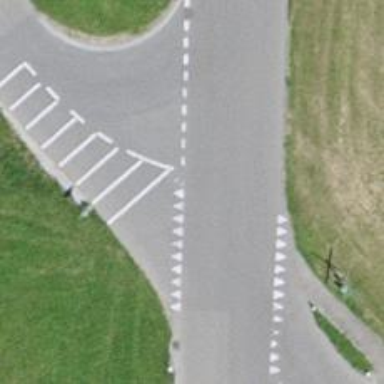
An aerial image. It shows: Road with "give way" sign.